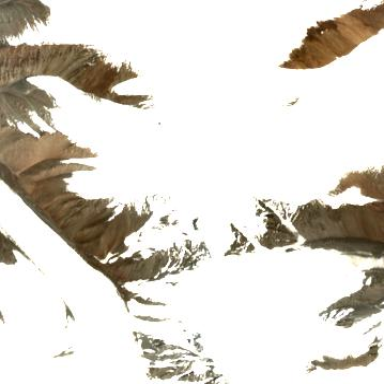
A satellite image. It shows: Majestic glacier in the distance.